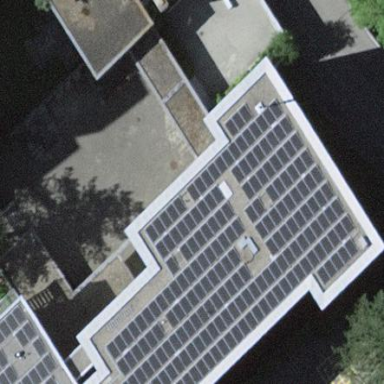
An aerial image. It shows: View of roof of building.